Field crop: tomato
Growth stage: 2
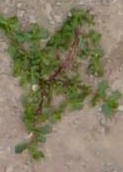
Species: portulaca